Question: I have a use case where there are two views on screen one of which is partially covering another. The one that is above needs to handle scroll events and ignore touch up. The partially obscured view should handle touch up events, including those that happen in the area of overlap that are ignored by the obscuring view.
a simplified example layout is below.

the closest i've come uses <URL> true in onScroll, and false in onSingleTapUp. i have tried several things in the view behind all with the same results: i get taps on the un-obscured section, but the top view eats all of the motion events for the obscured portion.
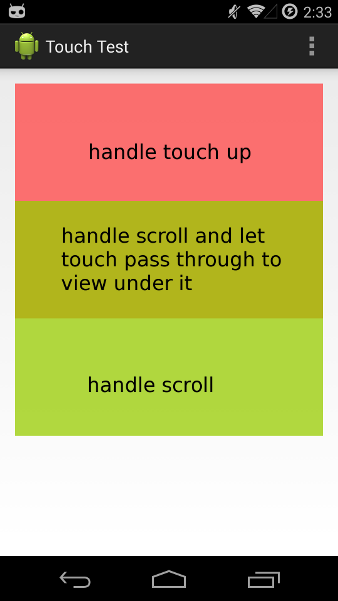
Answer: What you want to do is not as straightforward as you would probably like because of how Android handles touch event flow. So let me set the stage with a little context first:
The reason this is a tricky proposition is because Android defines a gesture as all the events between an ACTION_DOWN and the corresponding ACTION_UP. ACTION_DOWN is the only point at which the framework is searching for a touch target (which is why you have to return true for that event to see any others). Once a suitable target has been found, ALL the remaining events in that gesture will be delivered directly to that view and nobody else.
This means that if you want a single event to go to a different destination, you will have to capture and redirect it yourself. All touch events flow from parent views to child views in one long chain. Parent views control when and how touch events move from one child to the next, including modifying the coordinates of the 'MotionEvent' so the match the local bounds of each child view. Because of this, the most effective place to manipulate touch events is in a custom 'ViewGroup' parent implementation.
Basically, I'm assuming that both views are nothing more than a dumb 'View' with no internal wishes to handle touch (which is probably wrong). Applying this code to other, more complex, child views may requires some rework...but this should get you started.
The best place to force touch redirection is in a common parent of the two views, since it is the origin of the touch for both (as described above).
'''
public class TouchUpRedirectLayout extends FrameLayout implements View.OnTouchListener {
private int mTargetViewId;
private View mTargetView;
private boolean mTargetTouchActive;
private GestureDetector mGestureDetector;
public TouchUpRedirectLayout(Context context) {
super(context);
init(context);
}
public TouchUpRedirectLayout(Context context, AttributeSet attrs) {
super(context, attrs);
init(context);
}
public TouchUpRedirectLayout(Context context, AttributeSet attrs, int defStyle) {
super(context, attrs, defStyle);
init(context);
}
private void init(Context context) {
mGestureDetector = new GestureDetector(context, mGestureListener);
}
public void setTargetViewId(int resId) {
mTargetViewId = resId;
updateTargetView();
}
@Override
protected void onFinishInflate() {
super.onFinishInflate();
//Find the target view, if set, once inflated
updateTargetView();
}
//Set the target view to handle gestures
private void updateTargetView() {
if (mTargetViewId > 0) {
mTargetView = findViewById(mTargetViewId);
if (mTargetView != null) {
mTargetView.setOnTouchListener(this);
}
}
}
private Rect mHitRect = new Rect();
@Override
public boolean onInterceptTouchEvent(MotionEvent event) {
switch (event.getActionMasked()) {
case MotionEvent.ACTION_UP:
if (mTargetTouchActive) {
mTargetTouchActive = false;
//Validate the up
int index = indexOfChild(mTargetView) - 1;
if (index < 0) {
return false;
}
for (int i=index; i >= 0; i--) {
final View child = getChildAt(i);
child.getHitRect(mHitRect);
if (mHitRect.contains((int) event.getX(), (int) event.getY())) {
//Dispatch and mark handled
return child.dispatchTouchEvent(event);
}
}
//Steal this event
return true;
}
//Allow default processing
return false;
default:
//Allow default processing
return false;
}
}
//Receive touch events from the target (scroll handling) view
@Override
public boolean onTouch(View v, MotionEvent event) {
mTargetTouchActive = true;
return mGestureDetector.onTouchEvent(event);
}
//Handle gesture events in target view
private GestureDetector.SimpleOnGestureListener mGestureListener = new GestureDetector.SimpleOnGestureListener() {
@Override
public boolean onDown(MotionEvent e) {
Log.d("TAG", "onDown");
return true;
}
@Override
public boolean onScroll(MotionEvent e1, MotionEvent e2, float distanceX, float distanceY) {
Log.d("TAG", "Scrolling...");
return true;
}
};
}
'''
This example layout (I subclassed 'FrameLayout', but you could choose whichever layout you are using currently as the parent of the two views) tracks a single "target" view for the purposes of notifying the "down" and "scroll" gestures. It also notifies us when a gesture is in play that will include an ACTION_UP event that we need to capture and forward to another obscured view.
When an up event occurs, we use the intercept functionality of 'ViewGroup' to direct that event away from the original "target" view, and dispatch it to the next available child view whose bounds fit the event. You could just as easily hard-code the second "obscured" view here as well, but I've written it to dispatch to any and all possible children underneath...similar to the way 'ViewGroup' handles touch delegation to children in the first place.
Here is an example layout:
'''
<com.example.touchoverlaptest.app.TouchUpRedirectLayout xmlns:android="http://schemas.android.com/apk/res/android"
xmlns:tools="http://schemas.android.com/tools"
android:id="@+id/view_root"
android:layout_width="match_parent"
android:layout_height="400dp"
android:paddingLeft="@dimen/activity_horizontal_margin"
android:paddingRight="@dimen/activity_horizontal_margin"
android:paddingTop="@dimen/activity_vertical_margin"
android:paddingBottom="@dimen/activity_vertical_margin"
tools:context="com.example.touchoverlaptest.app.MainActivity">
<View
android:id="@+id/view_obscured"
android:layout_width="match_parent"
android:layout_height="250dp"
android:background="#7A00" />
<View
android:id="@+id/view_overlap"
android:layout_width="match_parent"
android:layout_height="250dp"
android:layout_gravity="bottom"
android:background="#70A0" />
</com.example.touchoverlaptest.app.TouchUpRedirectLayout>
'''
...and Activity with the view in action:
'''
public class MainActivity extends Activity implements View.OnTouchListener {
@Override
protected void onCreate(Bundle savedInstanceState) {
super.onCreate(savedInstanceState);
setContentView(R.layout.activity_main);
TouchUpRedirectLayout layout = (TouchUpRedirectLayout) findViewById(R.id.view_root);
layout.setTargetViewId(R.id.view_overlap);
layout.findViewById(R.id.view_obscured).setOnTouchListener(this);
}
@Override
public boolean onTouch(View v, MotionEvent event) {
Log.i("TAG", "Obscured touch "+event.getActionMasked());
return true;
}
@Override
public boolean onCreateOptionsMenu(Menu menu) {
// Inflate the menu; this adds items to the action bar if it is present.
getMenuInflater().inflate(R.menu.main, menu);
return true;
}
}
'''
The target view will fire all the gesture callbacks, and the obscured view will receive the up events. The 'OnTouchListener' in the activity is simply to validate that the events are delivered.
If you would like more detail about custom touch handling in Android, <URL> to a presentation I did recently on the topic.